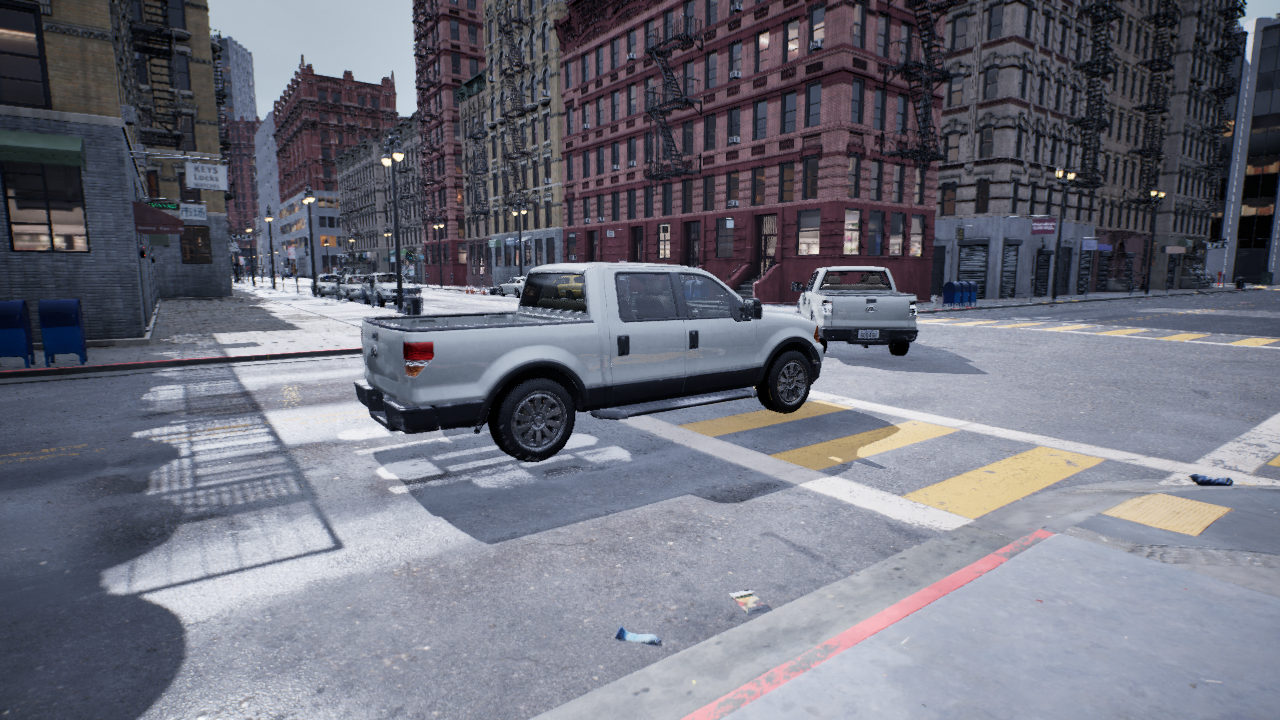
Venue: residential
Lighting: overcast
Vehicle rig: pickup